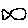
Label: fish